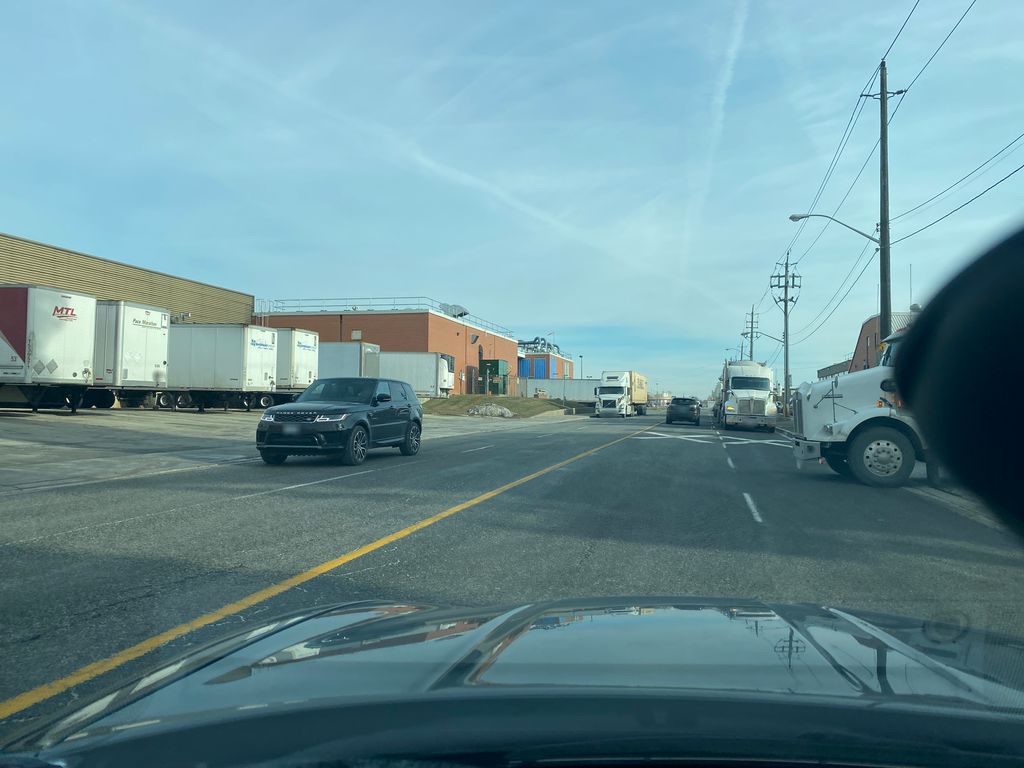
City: toronto